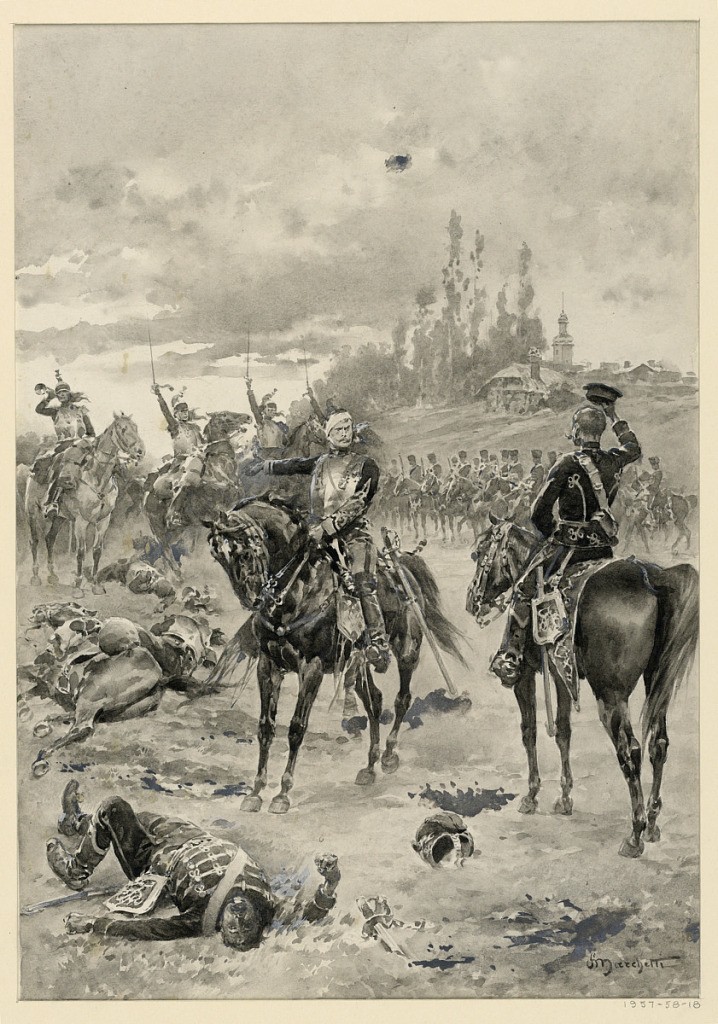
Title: You See, Sir, Surrender Is Out of the Question
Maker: Ludovico Marchetti, Italian, 1853 - 1909
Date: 1891
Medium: Graphite, with grey and black washes, with white heightening on white watercolor paper
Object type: Drawing
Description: A wounded cavalry officer, on horseback, addresses another. The scene is on a field of battle.